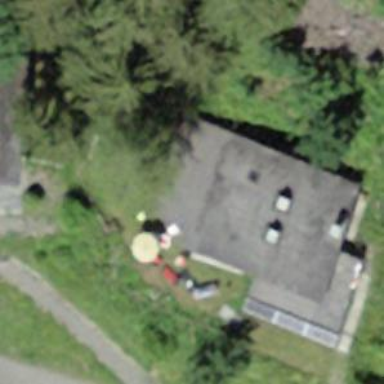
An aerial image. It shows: Detached building.